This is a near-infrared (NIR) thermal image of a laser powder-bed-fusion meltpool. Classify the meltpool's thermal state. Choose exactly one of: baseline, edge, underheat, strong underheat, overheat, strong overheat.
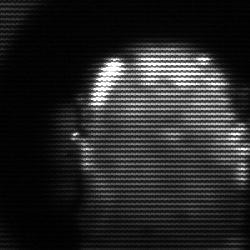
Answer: baseline